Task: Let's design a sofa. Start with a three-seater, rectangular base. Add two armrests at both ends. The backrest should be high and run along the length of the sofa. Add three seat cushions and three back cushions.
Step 381:
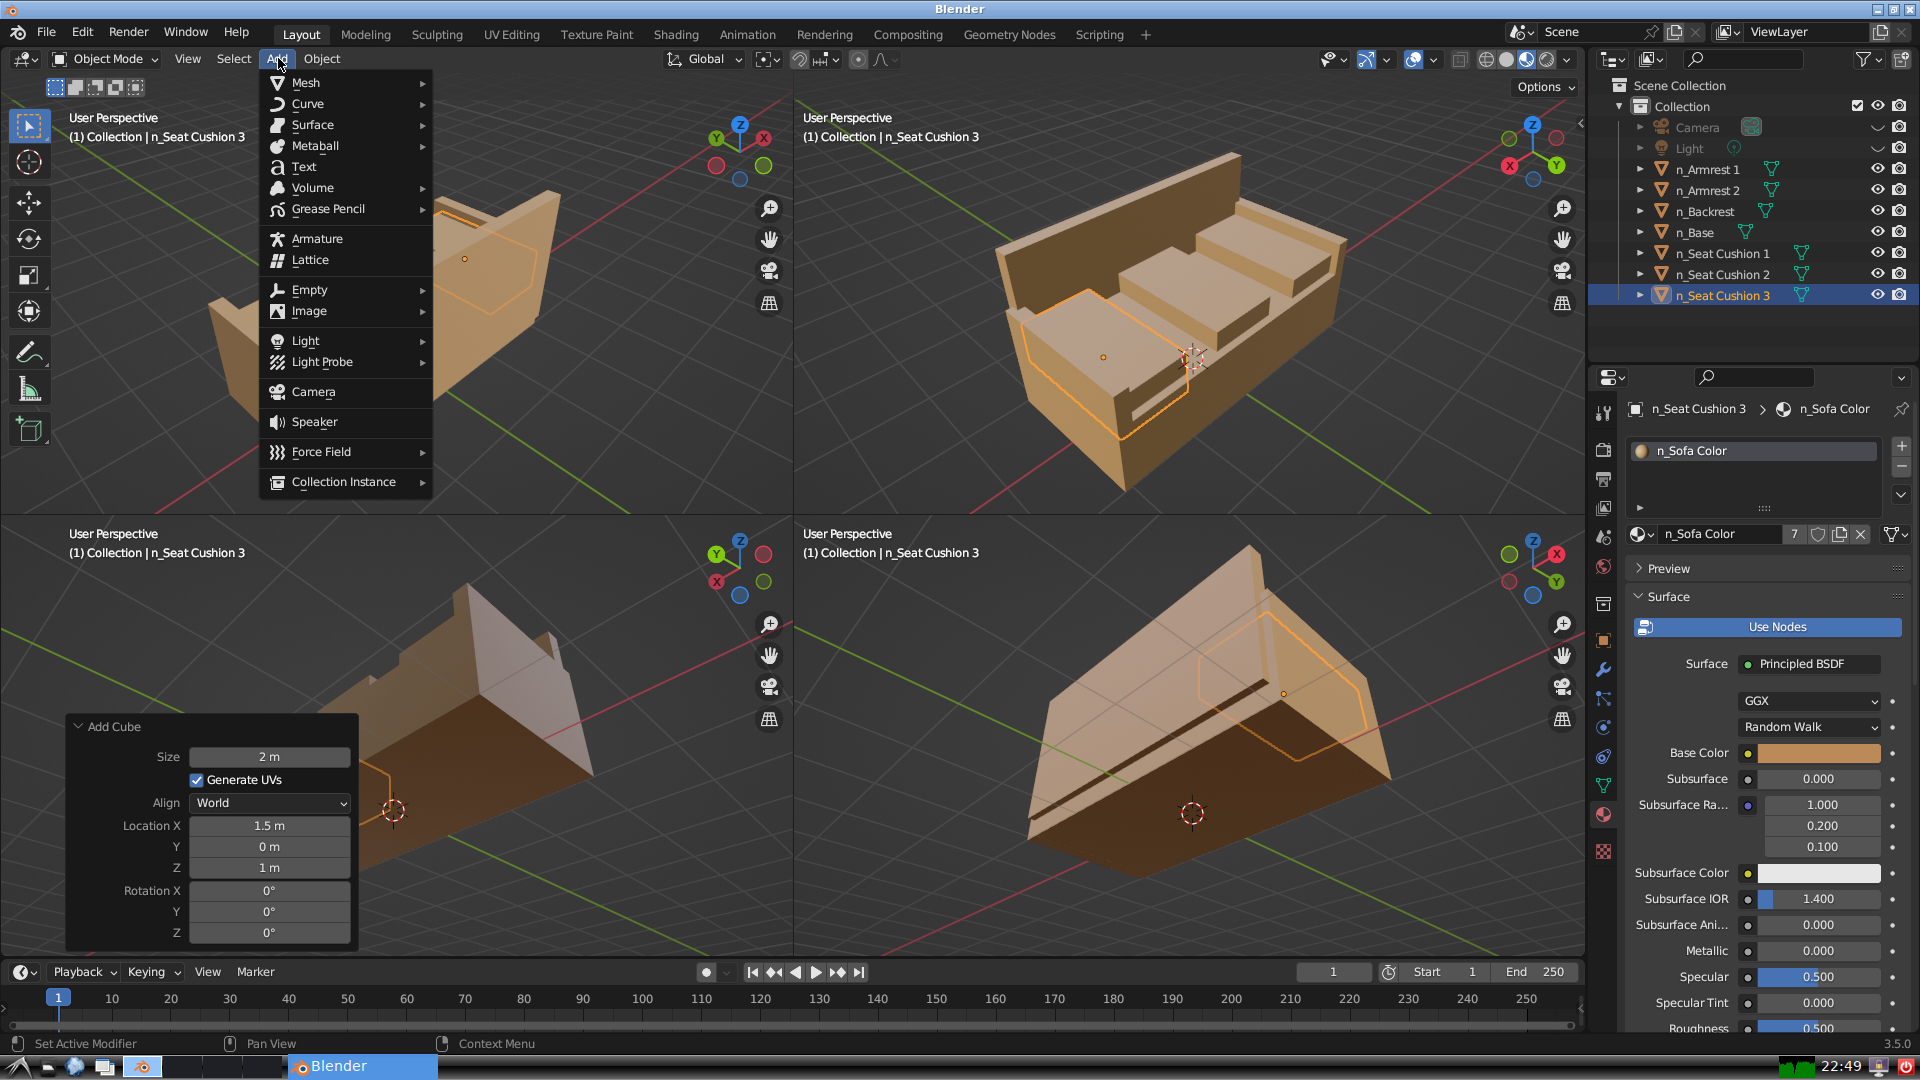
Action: {"mouse_move": [304, 82]}